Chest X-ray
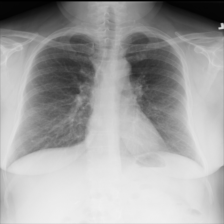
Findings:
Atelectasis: negative
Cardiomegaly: negative
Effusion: negative
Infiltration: positive
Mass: negative
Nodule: negative
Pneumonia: negative
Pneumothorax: negative
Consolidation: negative
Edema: negative
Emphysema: negative
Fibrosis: negative
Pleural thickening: negative
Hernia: negative